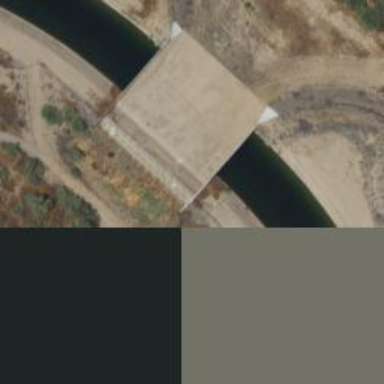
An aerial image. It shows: Aqueduct bridge.